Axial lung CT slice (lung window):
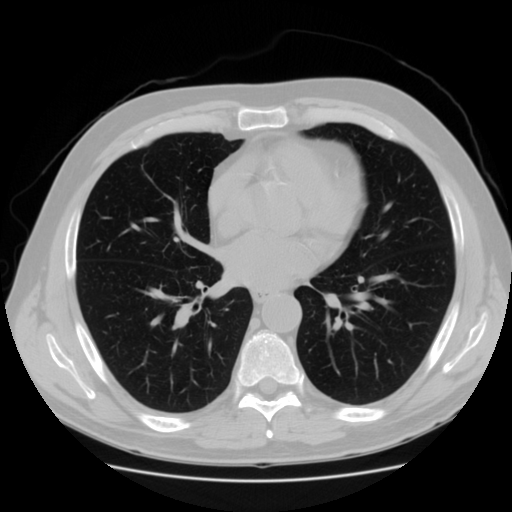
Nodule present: no